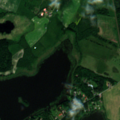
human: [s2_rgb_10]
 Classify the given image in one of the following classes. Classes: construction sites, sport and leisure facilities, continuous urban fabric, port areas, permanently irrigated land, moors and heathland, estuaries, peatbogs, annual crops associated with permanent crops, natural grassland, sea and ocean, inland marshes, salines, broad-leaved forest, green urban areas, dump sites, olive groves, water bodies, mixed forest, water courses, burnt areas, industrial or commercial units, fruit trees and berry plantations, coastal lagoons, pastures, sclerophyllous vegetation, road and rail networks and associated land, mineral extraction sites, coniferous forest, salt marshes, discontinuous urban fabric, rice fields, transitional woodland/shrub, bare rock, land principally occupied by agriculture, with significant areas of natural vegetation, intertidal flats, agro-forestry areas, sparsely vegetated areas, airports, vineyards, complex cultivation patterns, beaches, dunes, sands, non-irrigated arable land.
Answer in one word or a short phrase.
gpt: non-irrigated arable land, land principally occupied by agriculture, with significant areas of natural vegetation, broad-leaved forest, mixed forest, water bodies